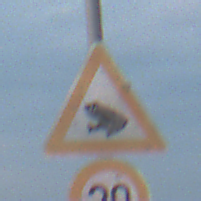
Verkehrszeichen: AmphibienwanderungRechts
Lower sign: Geschwindigkeit20
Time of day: SunriseSunset
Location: Outdoor (Nature)
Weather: PartlyCloudy
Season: NotSpecified
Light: Natural